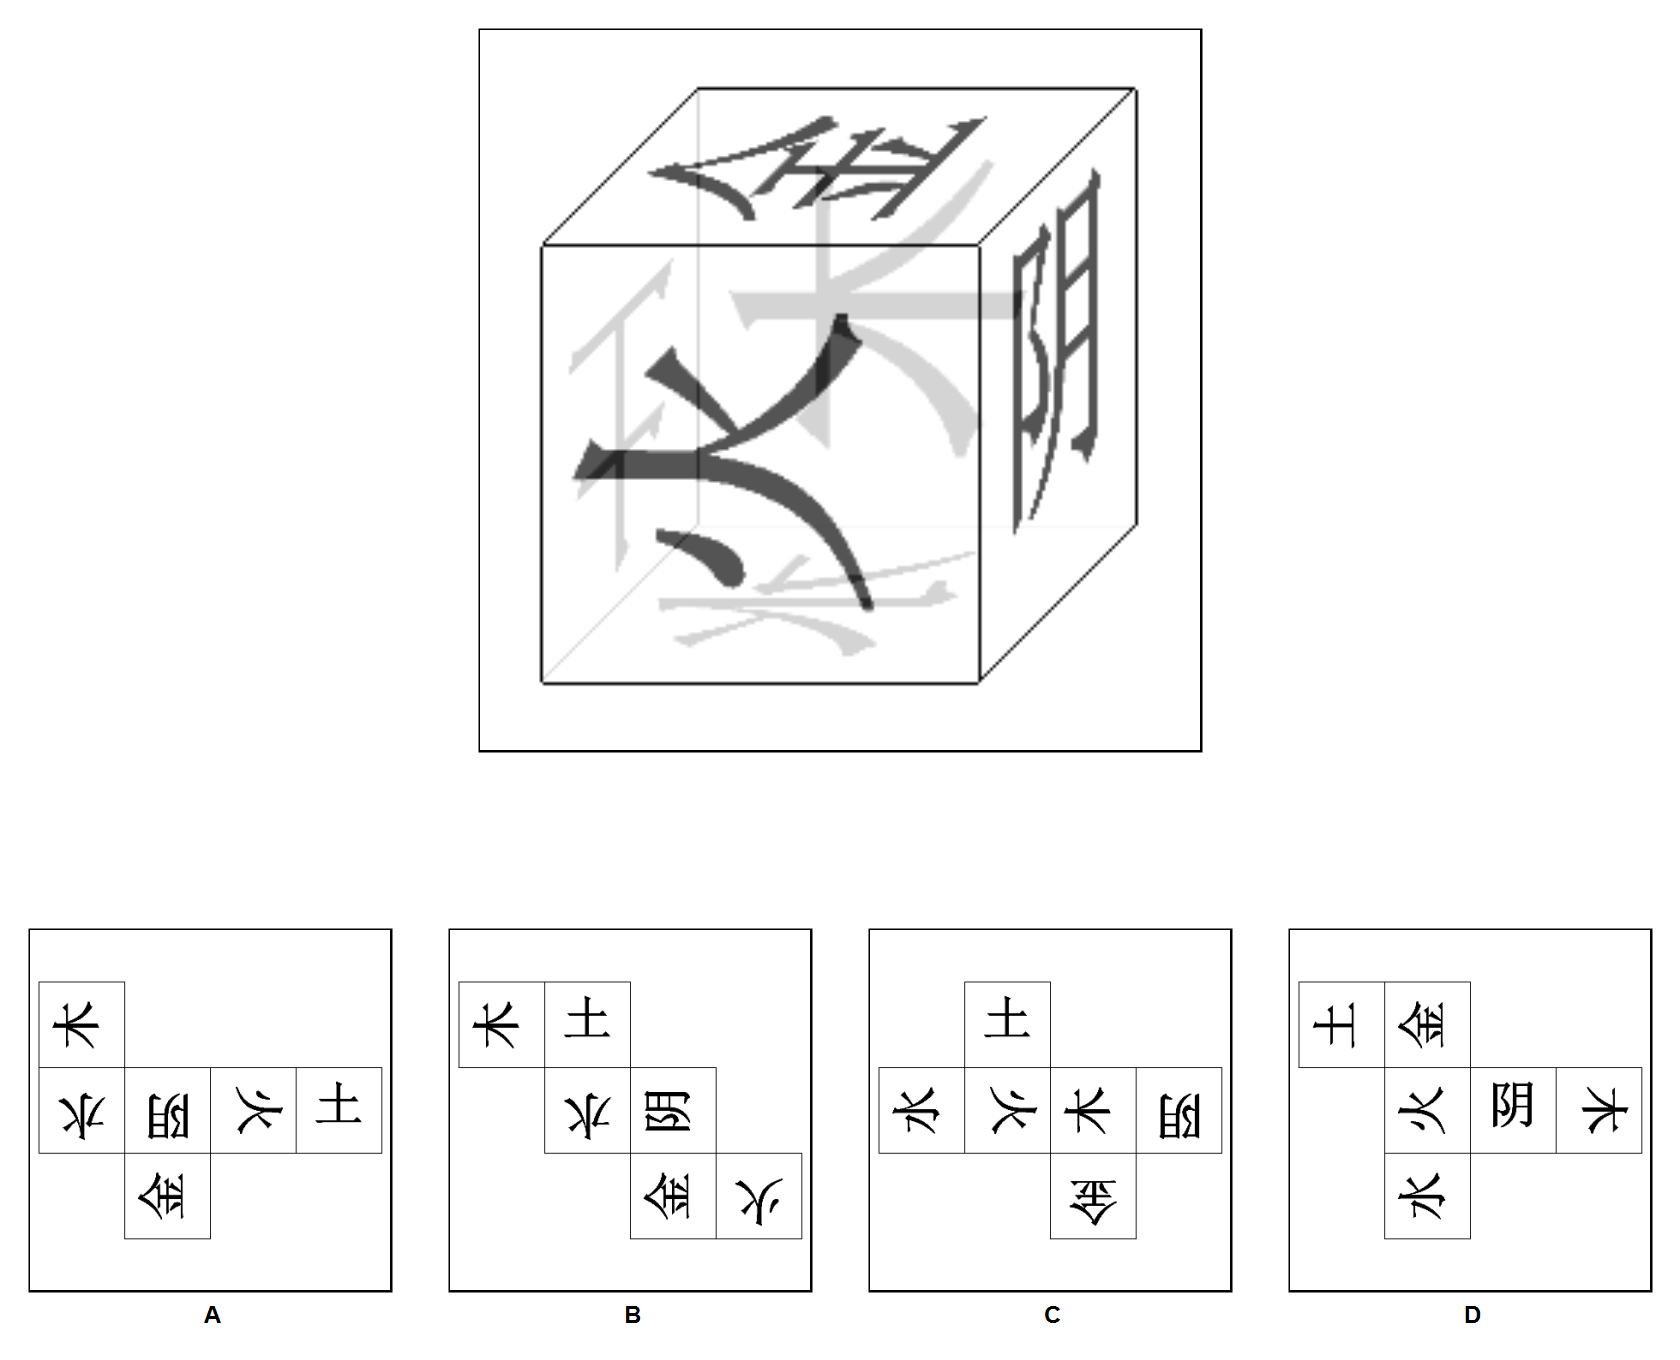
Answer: D